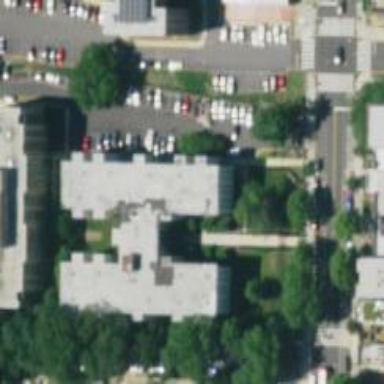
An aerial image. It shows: Kindergarten.